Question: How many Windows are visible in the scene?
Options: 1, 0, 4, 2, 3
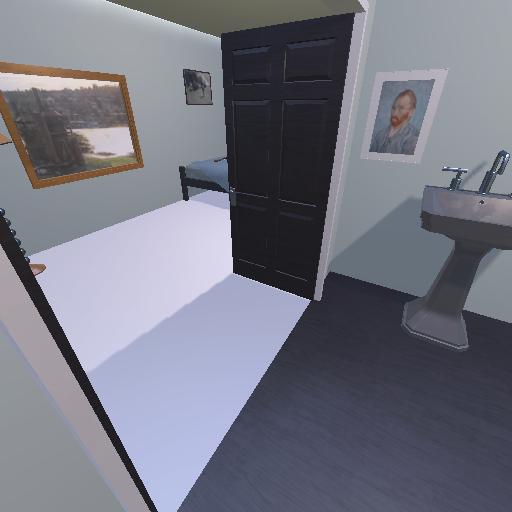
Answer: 1